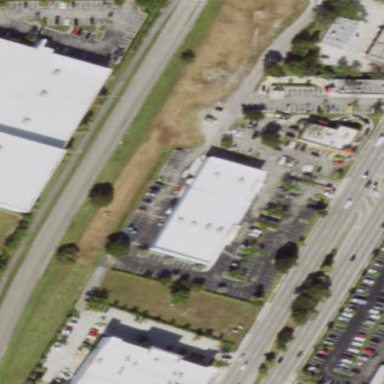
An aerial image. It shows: Building that houses furniture shop.